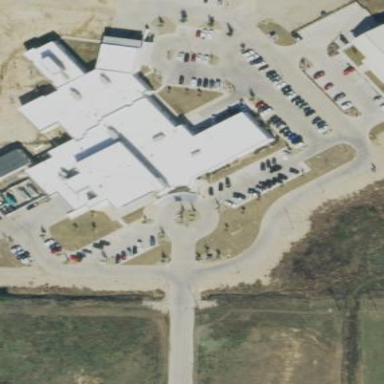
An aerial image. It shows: Hospital providing healthcare services.